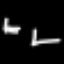
Label: chair